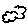
Label: cloud